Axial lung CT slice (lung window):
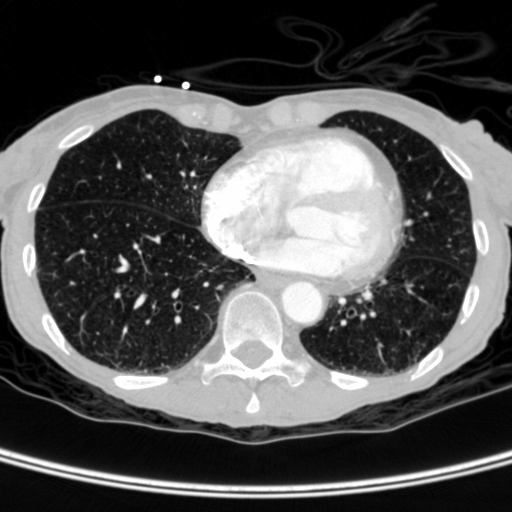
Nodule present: no